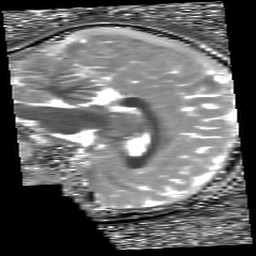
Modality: T1map
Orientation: sagittal
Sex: female
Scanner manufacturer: siemens
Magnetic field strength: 3 T
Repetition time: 5 s
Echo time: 0.00355 s